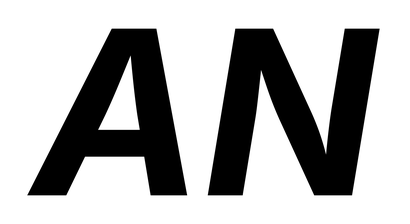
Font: Inter-Italic_Bold_Italic